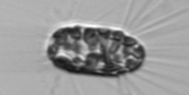
Label: Corethron_hystrix